Interaction volume radius: 5 \u00c5
Interaction volume height: 10 \u00c5
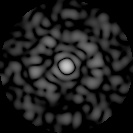
Disorder parameter: 0.84